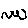
Label: zigzag